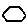
Label: hexagon